Question: I actually want to make a sidebar application that reserves desktop space for itself.
The appBar itself is not a problem. However I would like it to be transparent.
Example:

In the above image you can see how stardock reserves it's desktop space, but my background image is still completely visible and the application itself is transparent.
When I run my appBar the background becomes black automatically and my background scales with it. And Apparently I cant screenshot it either so i can't give an example of how it looks.
Here is the code for my AppBar: (Note: code is set with 1920px offset so it would dock on my second monitor (havent had time for abstract coding.)
'''
using System;
using System.Collections.Generic;
using System.Runtime.InteropServices;
using System.Windows;
using System.Windows.Interop;
using System.Windows.Threading;
namespace ProjectSideBar
{
public enum ABEdge : int
{
Left = 0,
Top,
Right,
Bottom,
None
}
internal static class AppBarFunctions
{
[StructLayout(LayoutKind.Sequential)]
private struct RECT
{
public int left;
public int top;
public int right;
public int bottom;
}
[StructLayout(LayoutKind.Sequential)]
private struct APPBARDATA
{
public int cbSize;
public IntPtr hWnd;
public int uCallbackMessage;
public int uEdge;
public RECT rc;
public IntPtr lParam;
}
[StructLayout(LayoutKind.Sequential)]
private struct MONITORINFO
{
public int cbSize;
public RECT rcMonitor;
public RECT rcWork;
public int dwFlags;
}
private enum ABMsg : int
{
ABM_NEW = 0,
ABM_REMOVE,
ABM_QUERYPOS,
ABM_SETPOS,
ABM_GETSTATE,
ABM_GETTASKBARPOS,
ABM_ACTIVATE,
ABM_GETAUTOHIDEBAR,
ABM_SETAUTOHIDEBAR,
ABM_WINDOWPOSCHANGED,
ABM_SETSTATE
}
private enum ABNotify : int
{
ABN_STATECHANGE = 0,
ABN_POSCHANGED,
ABN_FULLSCREENAPP,
ABN_WINDOWARRANGE
}
[DllImport("SHELL32", CallingConvention = CallingConvention.StdCall)]
private static extern uint SHAppBarMessage(int dwMessage, ref APPBARDATA pData);
[DllImport("User32.dll", CharSet = CharSet.Auto)]
private static extern int RegisterWindowMessage(string msg);
[DllImport("User32.dll", CharSet = CharSet.Auto)]
private static extern IntPtr MonitorFromWindow(IntPtr hwnd, uint dwFlags);
[DllImport("User32.dll", CharSet = CharSet.Auto)]
private static extern bool GetMonitorInfo(IntPtr hMonitor, ref MONITORINFO mi);
private const int MONITOR_DEFAULTTONEAREST = 0x2;
private const int MONITORINFOF_PRIMARY = 0x1;
private class RegisterInfo
{
public int CallbackId { get; set; }
public bool IsRegistered { get; set; }
public Window Window { get; set; }
public ABEdge Edge { get; set; }
public WindowStyle OriginalStyle { get; set; }
public Point OriginalPosition { get; set; }
public Size OriginalSize { get; set; }
public ResizeMode OriginalResizeMode { get; set; }
public IntPtr WndProc(IntPtr hwnd, int msg, IntPtr wParam,
IntPtr lParam, ref bool handled)
{
if (msg == CallbackId)
{
if (wParam.ToInt32() == (int)ABNotify.ABN_POSCHANGED)
{
ABSetPos(Edge, Window);
handled = true;
}
}
return IntPtr.Zero;
}
}
private static Dictionary<Window, RegisterInfo> s_RegisteredWindowInfo
= new Dictionary<Window, RegisterInfo>();
private static RegisterInfo GetRegisterInfo(Window appbarWindow)
{
RegisterInfo reg;
if (s_RegisteredWindowInfo.ContainsKey(appbarWindow))
{
reg = s_RegisteredWindowInfo[appbarWindow];
}
else
{
reg = new RegisterInfo()
{
CallbackId = 0,
Window = appbarWindow,
IsRegistered = false,
Edge = ABEdge.Top,
OriginalStyle = appbarWindow.WindowStyle,
OriginalPosition = new Point(appbarWindow.Left, appbarWindow.Top),
OriginalSize =
new Size(appbarWindow.ActualWidth, appbarWindow.ActualHeight),
OriginalResizeMode = appbarWindow.ResizeMode,
};
s_RegisteredWindowInfo.Add(appbarWindow, reg);
}
return reg;
}
private static void RestoreWindow(Window appbarWindow)
{
RegisterInfo info = GetRegisterInfo(appbarWindow);
appbarWindow.WindowStyle = info.OriginalStyle;
appbarWindow.ResizeMode = info.OriginalResizeMode;
appbarWindow.Topmost = false;
Rect rect = new Rect(info.OriginalPosition.X, info.OriginalPosition.Y,
info.OriginalSize.Width, info.OriginalSize.Height);
appbarWindow.Dispatcher.BeginInvoke(DispatcherPriority.ApplicationIdle,
new ResizeDelegate(DoResize), appbarWindow, rect);
}
public static void SetAppBar(Window appbarWindow, ABEdge edge)
{
RegisterInfo info = GetRegisterInfo(appbarWindow);
info.Edge = edge;
APPBARDATA abd = new APPBARDATA();
abd.cbSize = Marshal.SizeOf(abd);
abd.hWnd = new WindowInteropHelper(appbarWindow).Handle;
if (edge == ABEdge.None)
{
if (info.IsRegistered)
{
SHAppBarMessage((int)ABMsg.ABM_REMOVE, ref abd);
info.IsRegistered = false;
}
RestoreWindow(appbarWindow);
return;
}
if (!info.IsRegistered)
{
info.IsRegistered = true;
info.CallbackId = RegisterWindowMessage("AppBarMessage");
abd.uCallbackMessage = info.CallbackId;
uint ret = SHAppBarMessage((int)ABMsg.ABM_NEW, ref abd);
HwndSource source = HwndSource.FromHwnd(abd.hWnd);
source.AddHook(new HwndSourceHook(info.WndProc));
}
appbarWindow.WindowStyle = WindowStyle.None;
appbarWindow.ResizeMode = ResizeMode.NoResize;
appbarWindow.Topmost = true;
ABSetPos(info.Edge, appbarWindow);
}
private delegate void ResizeDelegate(Window appbarWindow, Rect rect);
private static void DoResize(Window appbarWindow, Rect rect)
{
appbarWindow.Width = rect.Width;
appbarWindow.Height = rect.Height;
appbarWindow.Top = rect.Top;
appbarWindow.Left = rect.Left;
}
private static void GetActualScreenData(ABEdge edge, Window appbarWindow, ref int leftOffset, ref int topOffset, ref int actualScreenWidth, ref int actualScreenHeight)
{
IntPtr handle = new WindowInteropHelper(appbarWindow).Handle;
IntPtr monitorHandle = MonitorFromWindow(handle, MONITOR_DEFAULTTONEAREST);
MONITORINFO mi = new MONITORINFO();
mi.cbSize = Marshal.SizeOf(mi);
if (GetMonitorInfo(monitorHandle, ref mi))
{
if (mi.dwFlags == MONITORINFOF_PRIMARY)
{
return;
}
leftOffset = mi.rcWork.left;
topOffset = mi.rcWork.top;
actualScreenWidth = mi.rcWork.right - leftOffset;
actualScreenHeight = mi.rcWork.bottom - mi.rcWork.top;
}
}
private static void ABSetPos(ABEdge edge, Window appbarWindow)
{
APPBARDATA barData = new APPBARDATA();
barData.cbSize = Marshal.SizeOf(barData);
barData.hWnd = new WindowInteropHelper(appbarWindow).Handle;
barData.uEdge = (int)edge;
int leftOffset = 1920;
int topOffset = 0;
int actualScreenWidth = (int)SystemParameters.PrimaryScreenWidth;
int actualScreenHeight = (int)SystemParameters.PrimaryScreenHeight;
GetActualScreenData(edge, appbarWindow, ref leftOffset, ref topOffset, ref actualScreenWidth, ref actualScreenHeight);
if (barData.uEdge == (int)ABEdge.Left || barData.uEdge == (int)ABEdge.Right)
{
barData.rc.top = topOffset;
barData.rc.bottom = actualScreenHeight;
if (barData.uEdge == (int)ABEdge.Left)
{
barData.rc.left = leftOffset;
barData.rc.right = (int)Math.Round(appbarWindow.ActualWidth) + leftOffset;
}
else
{
barData.rc.right = actualScreenWidth + leftOffset;
barData.rc.left = barData.rc.right - (int)Math.Round(appbarWindow.ActualWidth);
}
}
else
{
barData.rc.left = leftOffset;
barData.rc.right = actualScreenWidth + leftOffset;
if (barData.uEdge == (int)ABEdge.Top)
{
barData.rc.top = topOffset;
barData.rc.bottom = (int)Math.Round(appbarWindow.ActualHeight) + topOffset;
}
else
{
barData.rc.bottom = actualScreenHeight + topOffset;
barData.rc.top = barData.rc.bottom - (int)Math.Round(appbarWindow.ActualHeight);
}
}
SHAppBarMessage((int)ABMsg.ABM_QUERYPOS, ref barData);
SHAppBarMessage((int)ABMsg.ABM_SETPOS, ref barData);
Rect rect = new Rect((double)barData.rc.left, (double)barData.rc.top,
(double)(barData.rc.right - barData.rc.left), (double)(barData.rc.bottom - barData.rc.top));
//This is done async, because WPF will send a resize after a new appbar is added.
//if we size right away, WPFs resize comes last and overrides us.
appbarWindow.Dispatcher.BeginInvoke(DispatcherPriority.ApplicationIdle,
new ResizeDelegate(DoResize), appbarWindow, rect);
}
}
}
'''
And here is the code from my main window:
'''
<Window x:Class="ProjectSideBar.MainWindow"
xmlns="http://schemas.microsoft.com/winfx/2006/xaml/presentation"
xmlns:x="http://schemas.microsoft.com/winfx/2006/xaml"
Title="MainWindow" Loaded="Window_Loaded" Height="1080" Width="300" ResizeMode="NoResize" ShowInTaskbar="False" Background="{x:Null}">
<Grid>
<Label Content="My application" HorizontalAlignment="Left" Margin="27,40,0,0" VerticalAlignment="Top" Foreground="White"/>
</Grid>
'''
Does anyone have an Idea on how to make it like stardock?
Also I have no understanding of how window handles work and I don't understand most of the code I used. If anyone can explain (or give some reading material) what the window handles do and how to work with them that would be great.
In reward I will make a ClassLibrary and upload it for everyone to use.
Thanks in advance.
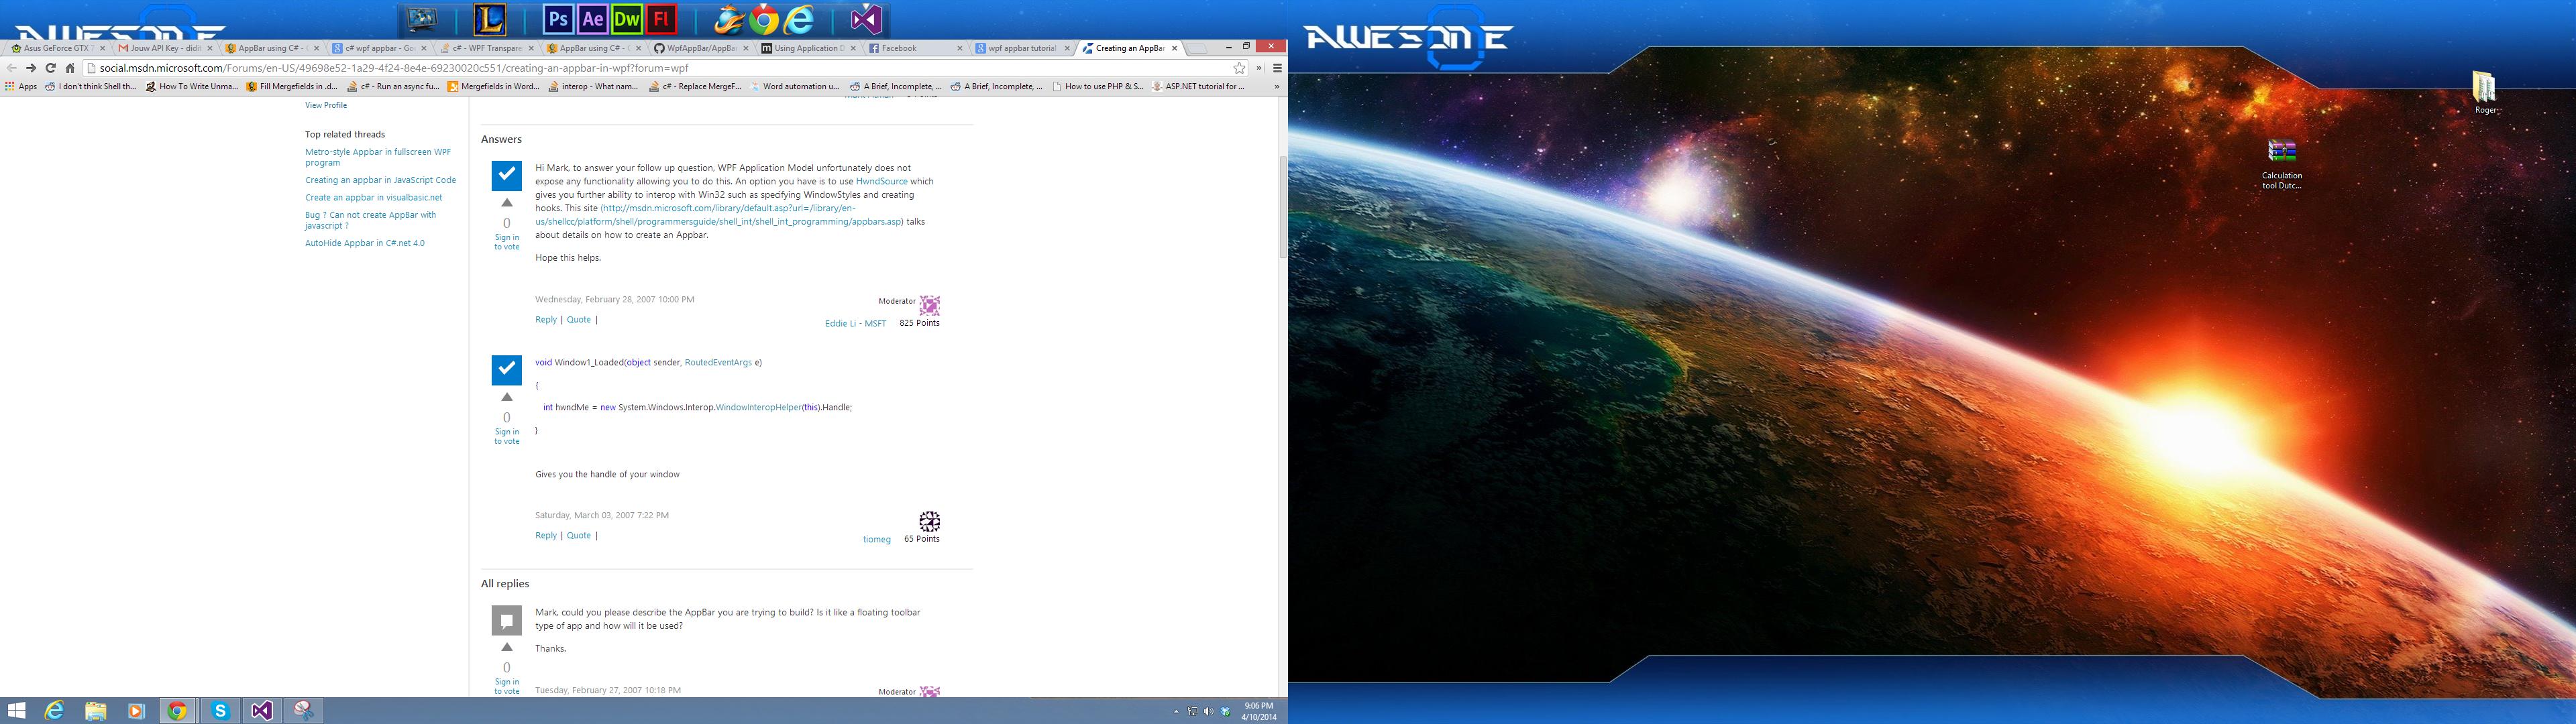
Answer: There are a few questions about what is a window handle :
<URL>
<URL>
Now if we look at <URL> :
'''
HWND
A handle to a window.
This type is declared in WinDef.h as follows:
typedef HANDLE HWND;
HANDLE
A handle to an object.
This type is declared in WinNT.h as follows:
typedef PVOID HANDLE;
PVOID
A pointer to any type.
This type is declared in WinNT.h as follows:
typedef void *PVOID;
'''
In other terms it is a void pointer, it points to something for which the type is not known, this is deliberate.
Here's some explanation : <URL>
## Conclusion
An HWND or handle to a window points to this class : <URL>
In the .NET framework you don't directly have access to this type, you either use a 'Form' or a 'Window' which themselves use that type. Now when you have to do some lower-level stuff like you are doing, you perform them on a 'Window', therefore you need to specify on what HWND you want to perform this action. Now in .NET you generally represent that as an <URL>.
---
Actually there is a background but for some reasons the WPF application is black.
My suggestion still applies though.
---
That makes senses since you are reserving that space there is nothing behind, therefore it is black.
- - - - -
Other than we can't really tell how Stardock did unless they tell you how.
If there's nothing in MSDN about it and/or that you can't use from C# then .